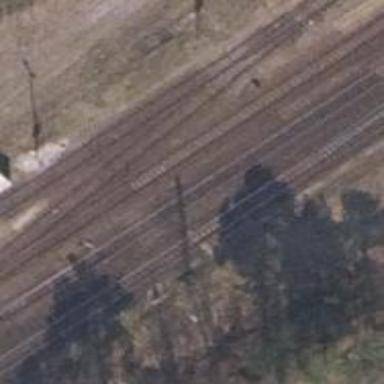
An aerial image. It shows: Railway switch.